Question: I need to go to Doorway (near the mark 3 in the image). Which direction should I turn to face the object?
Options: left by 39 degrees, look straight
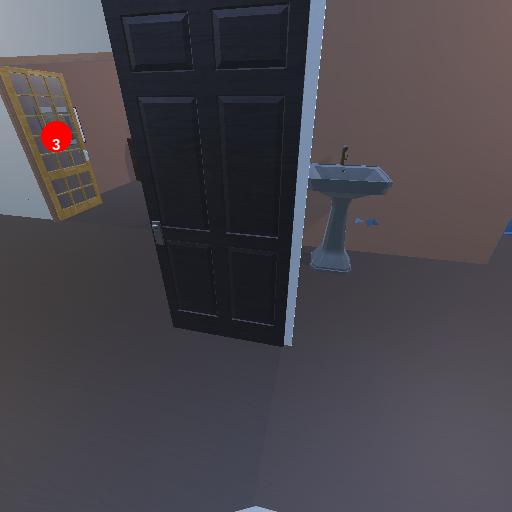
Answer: left by 39 degrees